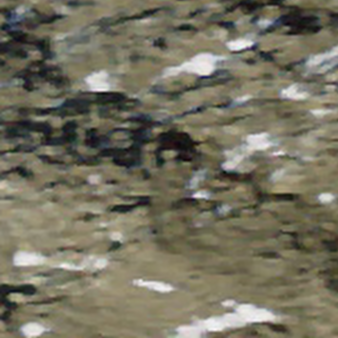
Label: other